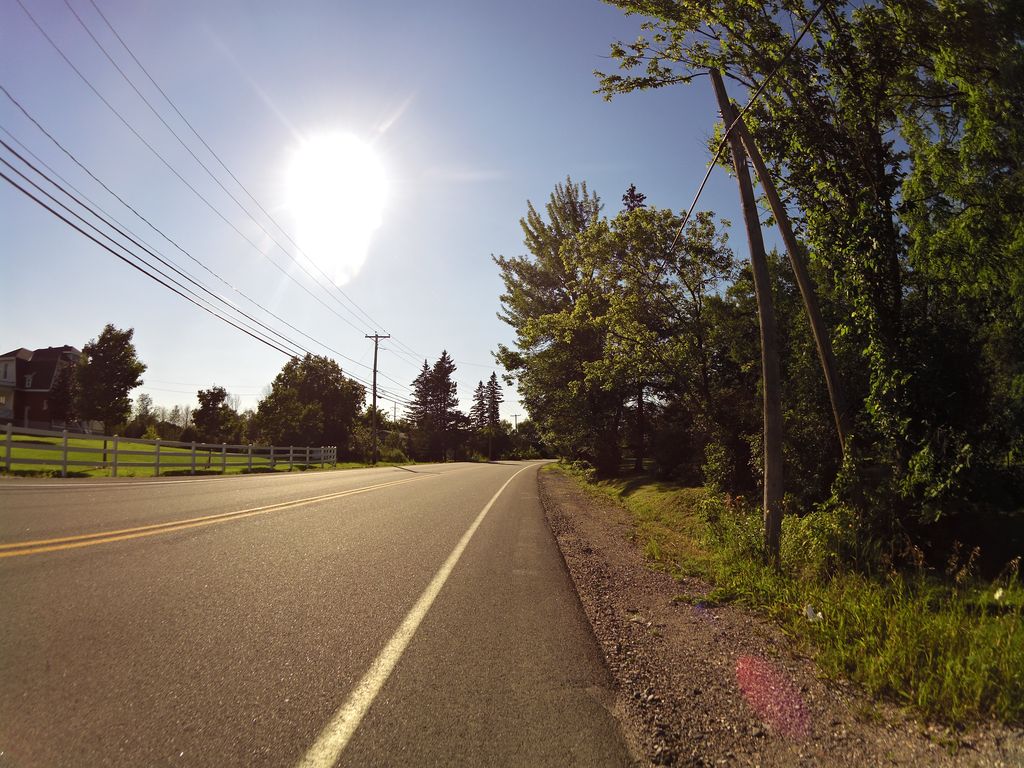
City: ottawa-gatineau